Question: I am using gRaphael JS lib to draw line chart.
and have some problem with haverColumn function.
this is my simplified hoverColumn function.
'''
var line = raphael.g.linechart(50, 20, 650, 120, xAry, yAry, options).hoverColumn(function (){
...
console.log(this.x+","+this.y);
....
}
'''
When mouse is hovering on the chart,
hoverColumn function is called, and log function is executed.
But, some area doesn't call hoverColumn function.
So, I did debugging using firebug, I found the reason.
There was some big rect area on the line chart,
when mouse is on the area, hoverColumn doesn't be call despite
mouse is on the chart's column.
here is a captured image to help understanding.
fire bug, and the rect.

when I remove the rect manually using firebug,
hoverColumn function works well~ -_-;
the area code is made by gRaphael-js automatically.
so, is there any way to solve this problem?
any idea please~
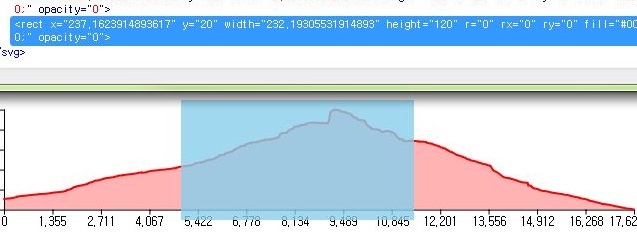
Answer: I found the solution at last(takes 1 day hacking...=_=;).
the problem is in g.line.js, graphael js library.
in the source code,
there is a createColumns function like this,
'''
function createColumns(f) {
// unite Xs together
var Xs = [];
for (var i = 0, ii = valuesx.length; i < ii; i++) {
Xs = Xs.concat(valuesx[i]);
}
Xs.sort();
....
...
..
}
'''
The problem is the sorting function.
Xs.sort() sort the x values, but the function returns sorted array with errors.
so, if the input array is,
'''
valuesx = [0.05076044713698533, 9.579202857778233, 10.93181619059174];
valuesx.sort();
'''
the result is
'''
[0.05076044713698533, 10.93181619059174, 9.579202857778233]
not
[0.05076044713698533, 9.579202857778233, 10.93181619059174]
'''
as a result, the column was broken~
so, I changed the sort function, Xs.sort() like this:
'''
Xs.sort(function(a, b){
return a - b;
});
'''
works well~ ^^;
Hope this helps~